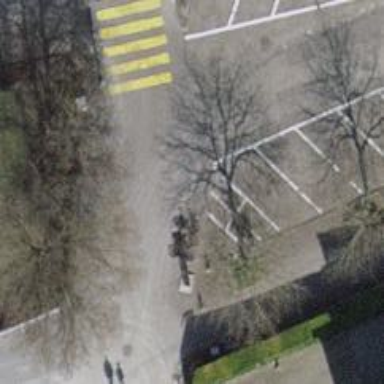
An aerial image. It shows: Service road with sidewalk on the left.